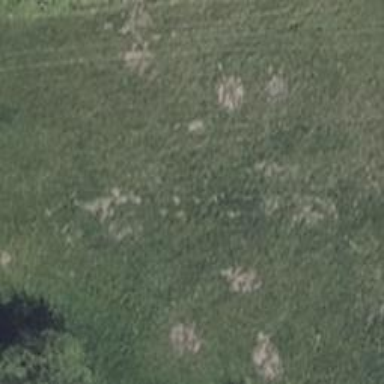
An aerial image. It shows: Grass track with grade5 track type.